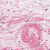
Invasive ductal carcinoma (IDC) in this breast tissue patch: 0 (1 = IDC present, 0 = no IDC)